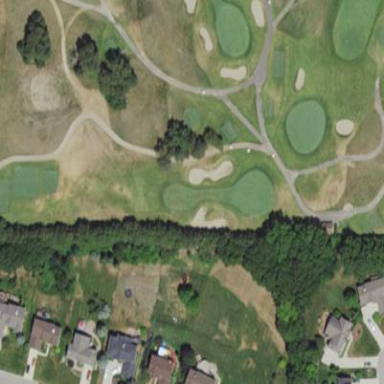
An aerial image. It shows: Area of rough grass used for golf.